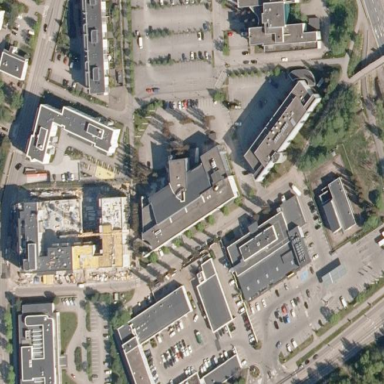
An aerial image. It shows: School building made of blocks.